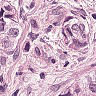
Metastatic tissue present: yes